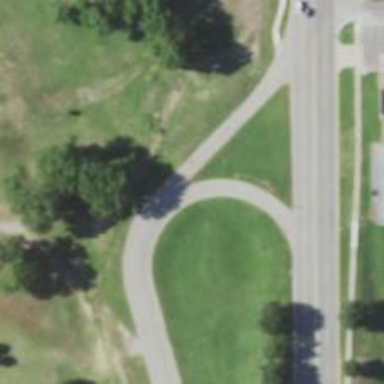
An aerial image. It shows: Secondary link road.